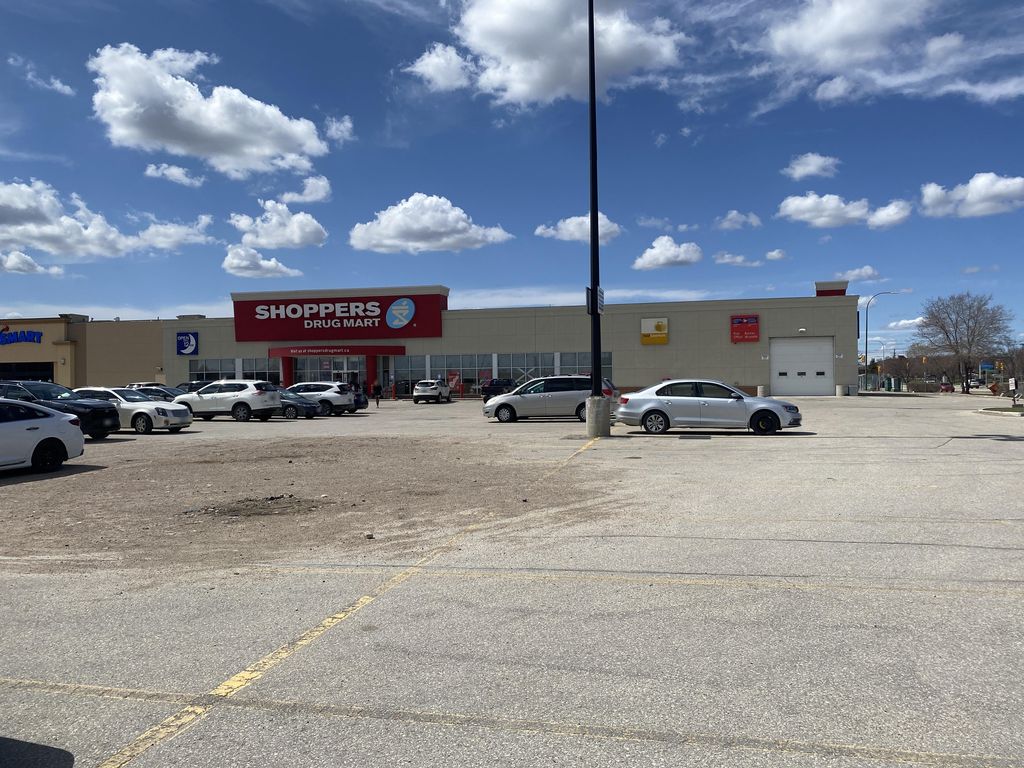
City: winnipeg